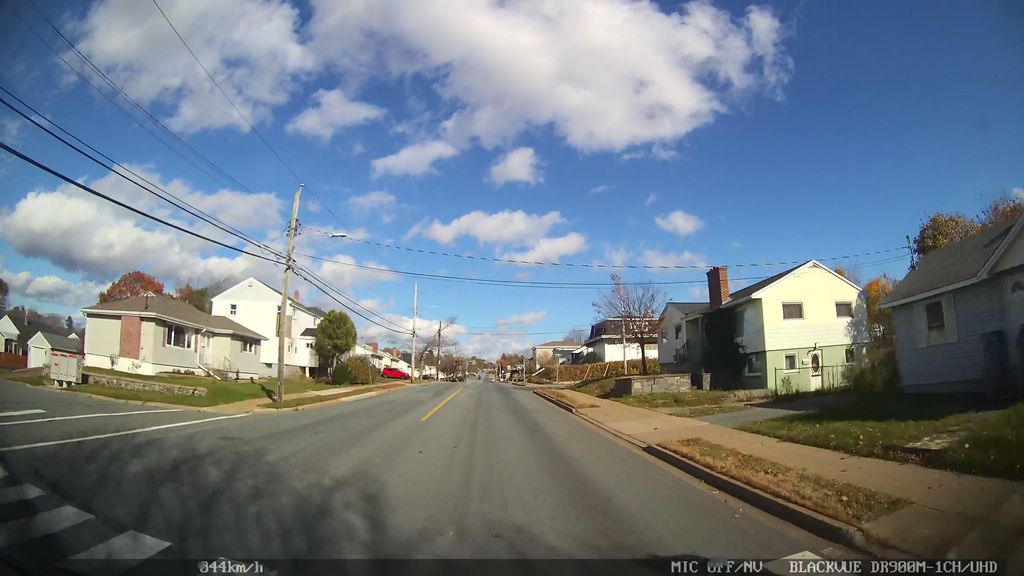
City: halifax